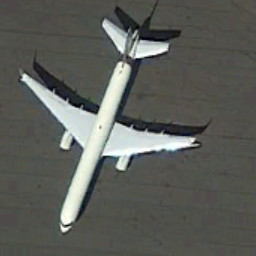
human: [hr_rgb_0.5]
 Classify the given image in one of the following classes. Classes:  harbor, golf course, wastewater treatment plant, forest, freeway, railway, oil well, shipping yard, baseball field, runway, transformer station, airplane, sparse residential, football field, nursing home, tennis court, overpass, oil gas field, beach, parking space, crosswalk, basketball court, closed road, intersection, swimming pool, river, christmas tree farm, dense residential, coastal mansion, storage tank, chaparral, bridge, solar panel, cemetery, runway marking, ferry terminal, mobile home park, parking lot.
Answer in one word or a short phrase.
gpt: airplane